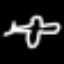
Label: airplane